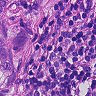
Metastatic tissue present: yes